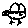
Label: bird